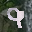
Label: 9